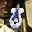
Label: 8